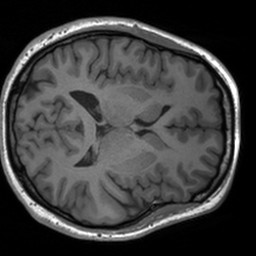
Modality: T1w
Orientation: axial
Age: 22
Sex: female
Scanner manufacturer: siemens
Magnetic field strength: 3 T
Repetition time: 1.9 s
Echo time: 0.00226 s